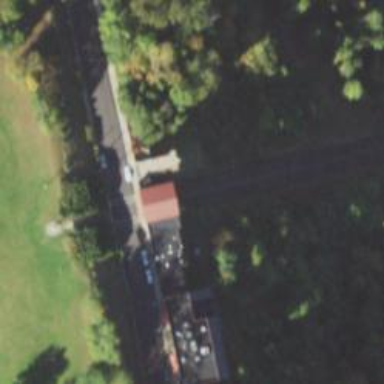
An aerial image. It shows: Funicular railway.